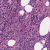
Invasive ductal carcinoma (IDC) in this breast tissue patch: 1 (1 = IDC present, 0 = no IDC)